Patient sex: F
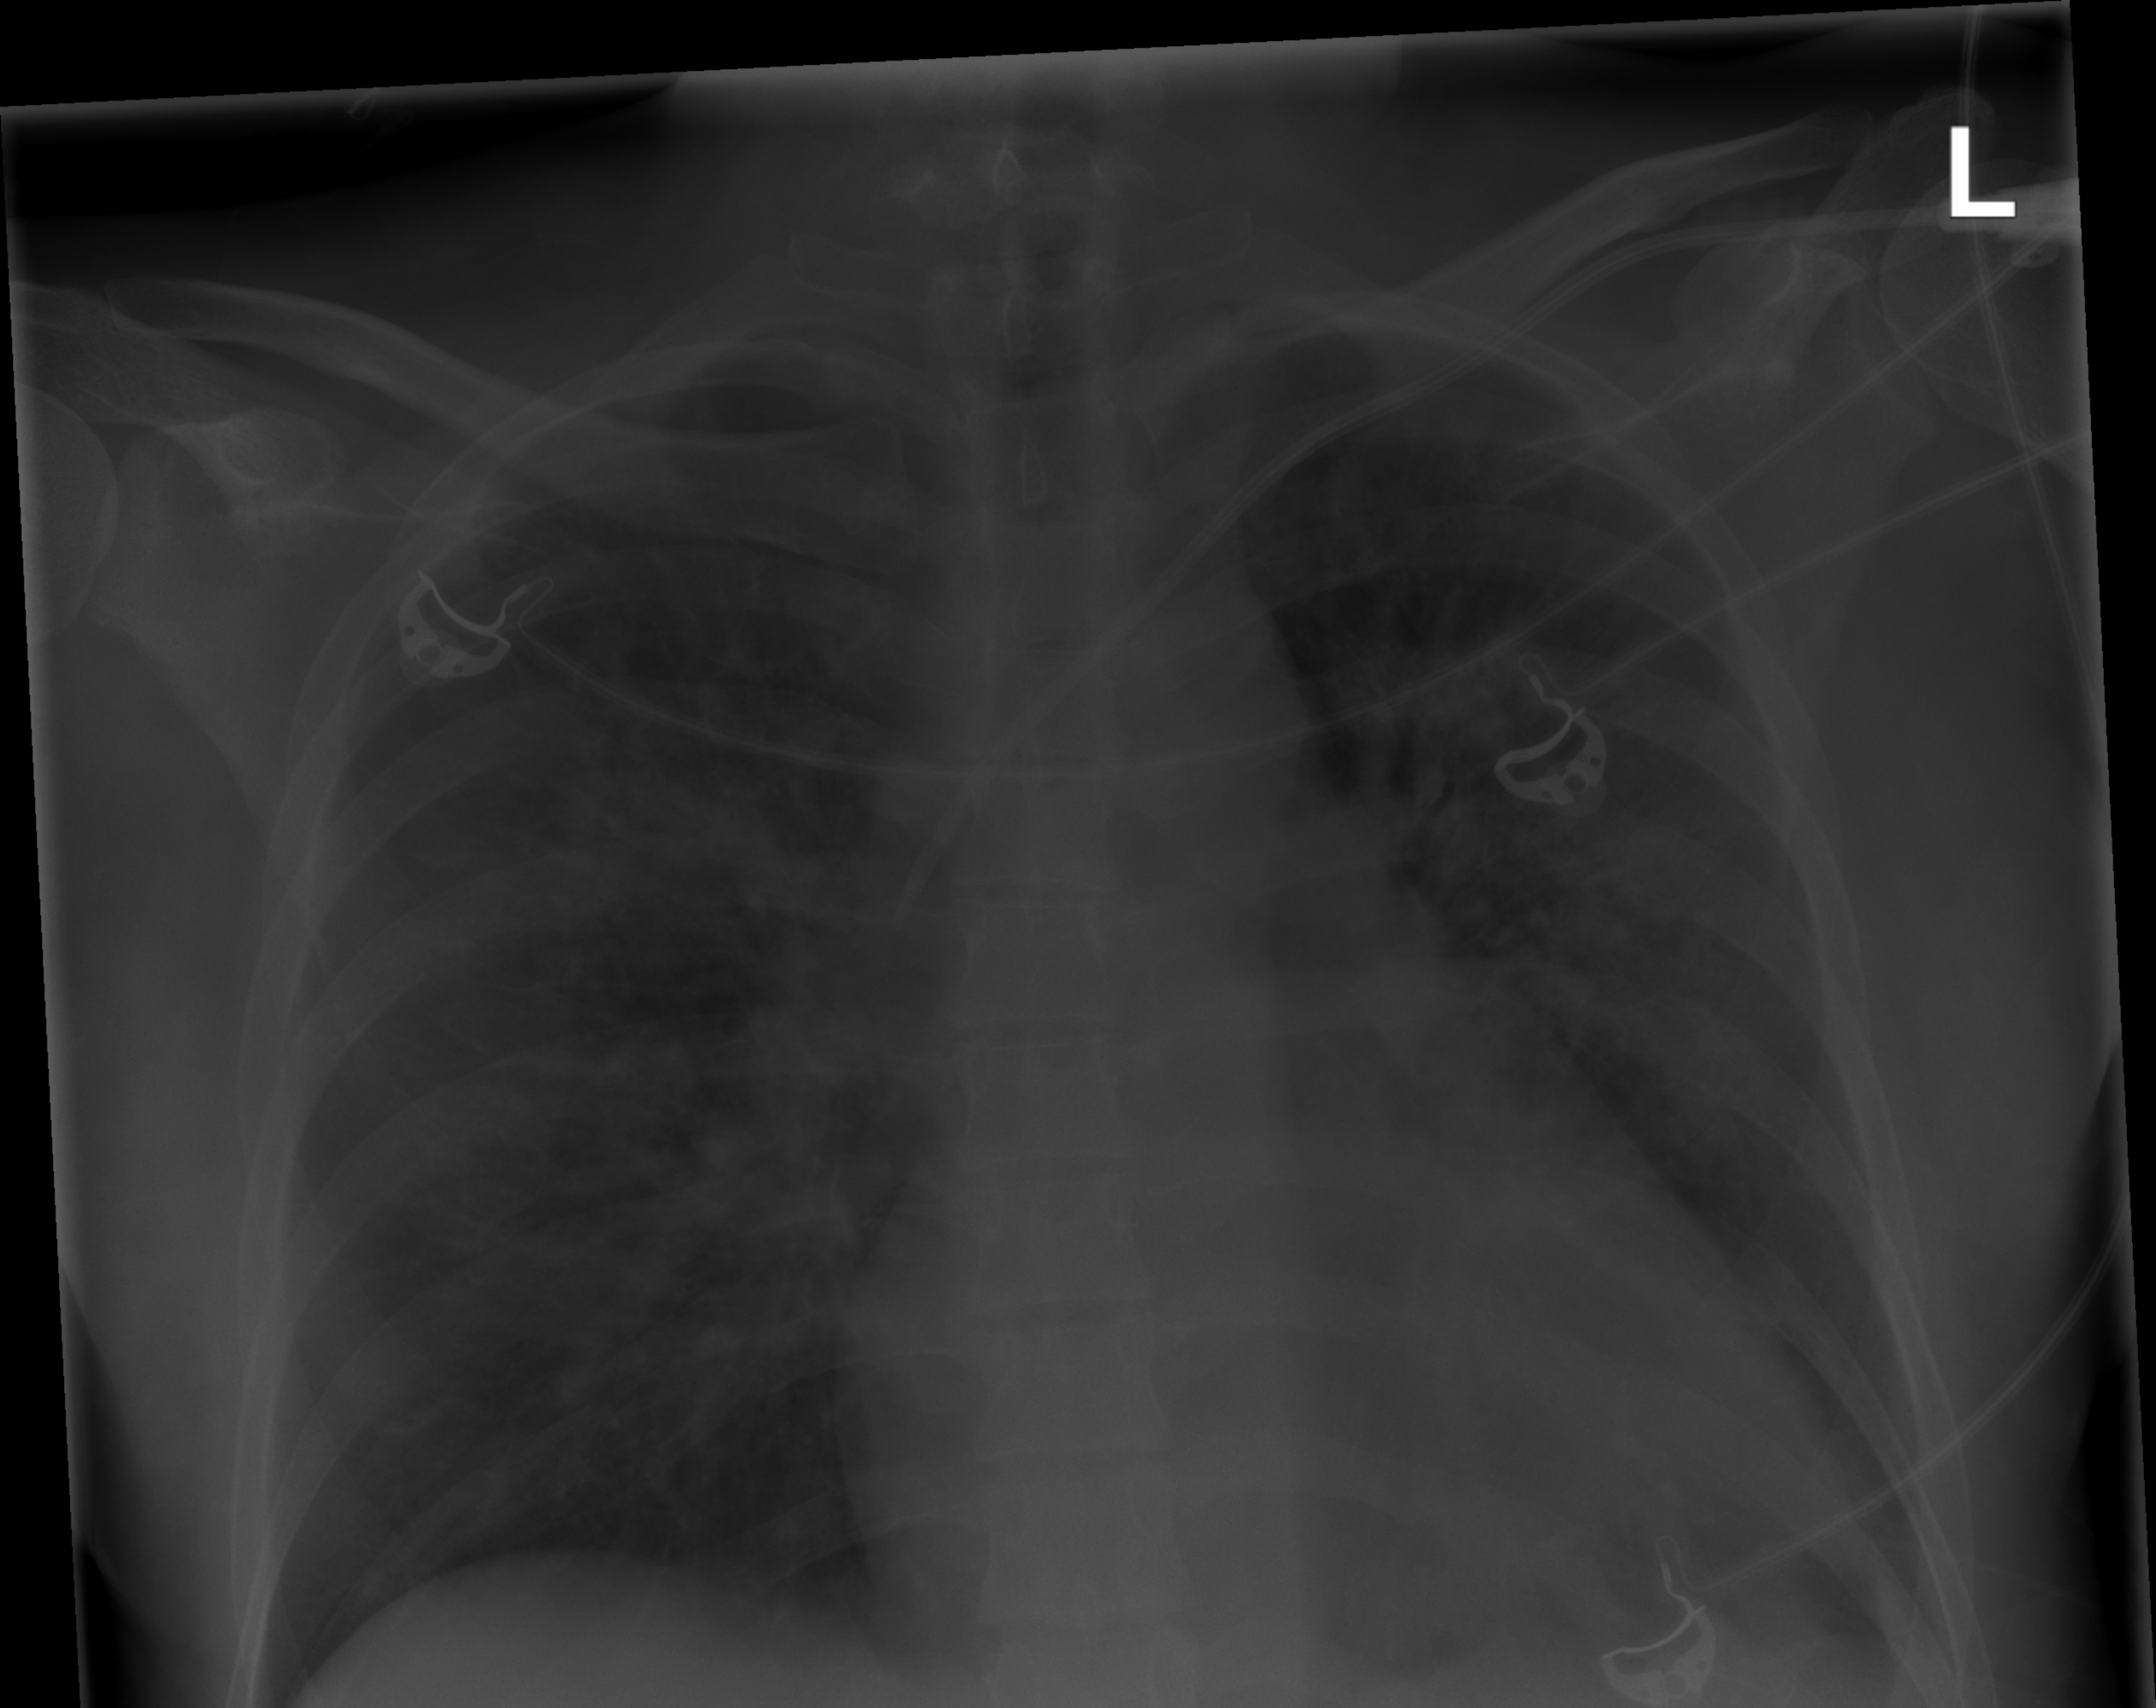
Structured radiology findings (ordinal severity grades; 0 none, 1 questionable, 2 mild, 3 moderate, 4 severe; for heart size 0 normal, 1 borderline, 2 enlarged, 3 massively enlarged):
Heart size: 1
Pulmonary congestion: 1
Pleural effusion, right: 0
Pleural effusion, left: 0
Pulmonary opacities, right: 3
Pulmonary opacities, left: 3
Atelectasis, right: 3
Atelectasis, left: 2